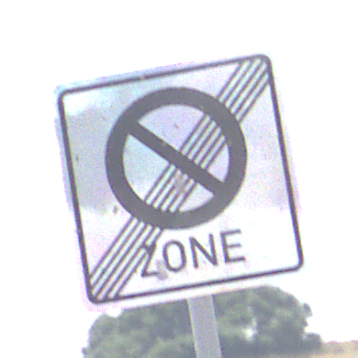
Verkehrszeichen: EndeEingeschraenktesHalteverbotZone
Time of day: Midday
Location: Outdoor (Nature)
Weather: PartlyCloudy
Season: NotSpecified
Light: Natural